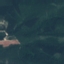
Land use / land cover class: Forest